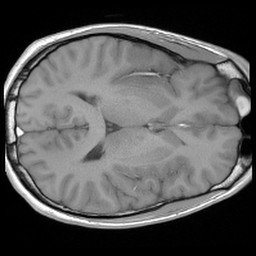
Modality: FLASH
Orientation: axial
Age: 20
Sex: male
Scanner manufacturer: siemens
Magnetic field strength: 3 T
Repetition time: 0.245 s
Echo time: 0.0026 s